Question: How to set ASP.NET version to 3.5 in the IIS 6 Default Web site properties (ASP.NET tab)? From what I can see was version 2 (even though I have install version .NET 3.5)

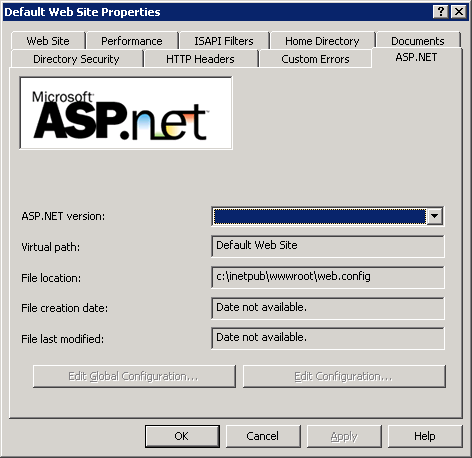
Answer: You cannot specify this in IIS. For websites earlier than Framework 4.0 and greater than 2.0 you need to specify version 2.0 in IIS.
However there are configurations in web.config to restrict a website to run or compile under framework version 3.5. Visual Studio by default make these setting in web.config
To be sure here are some parts of the web.config

---